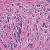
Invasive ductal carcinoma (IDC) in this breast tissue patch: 1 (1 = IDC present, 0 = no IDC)